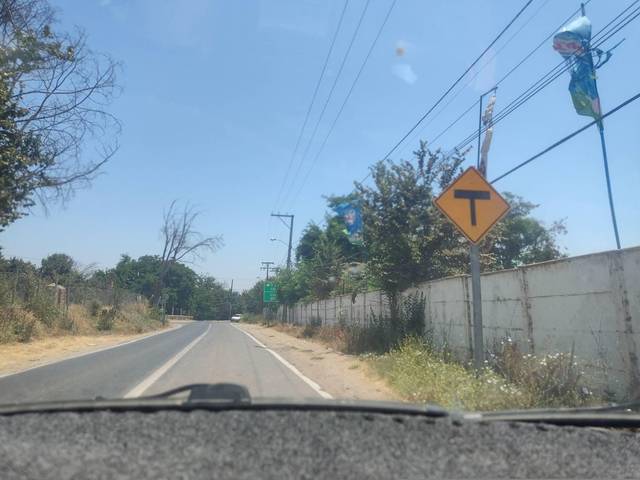
Region: Chile
Coordinates: -33.006, -71.241